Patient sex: F
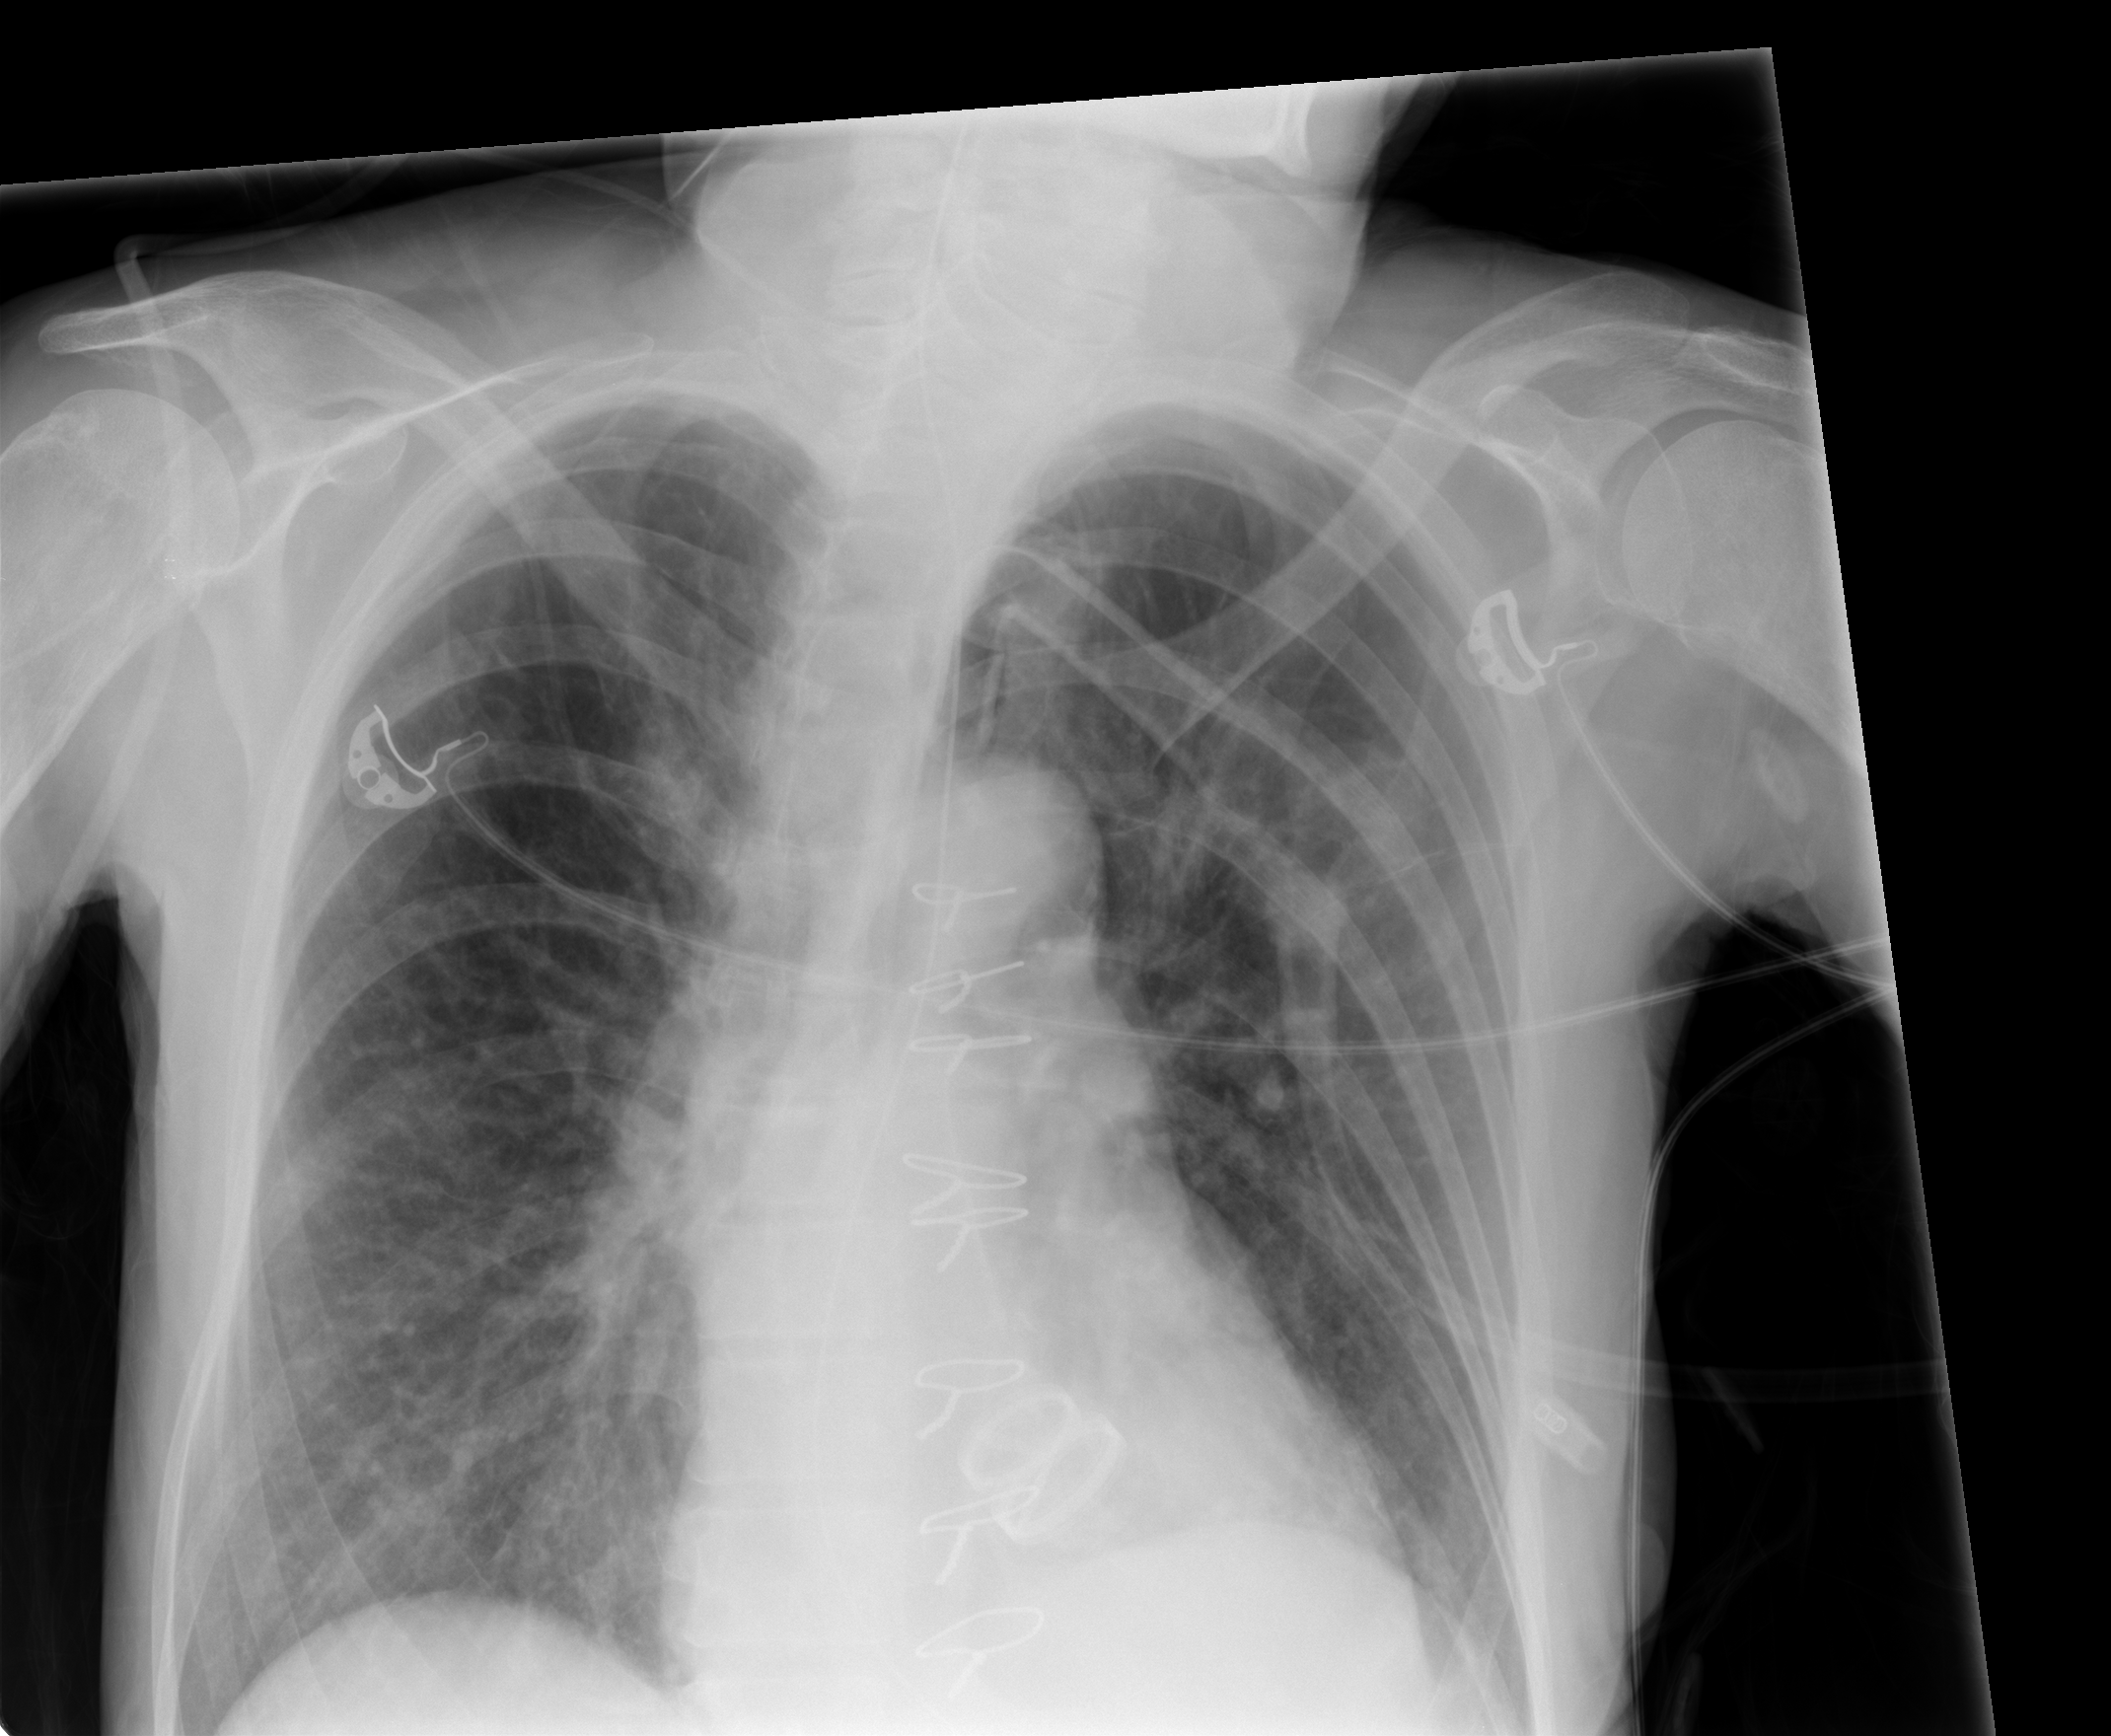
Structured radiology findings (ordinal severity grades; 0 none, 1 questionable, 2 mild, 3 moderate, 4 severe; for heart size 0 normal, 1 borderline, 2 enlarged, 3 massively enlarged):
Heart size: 0
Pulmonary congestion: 1
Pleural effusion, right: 0
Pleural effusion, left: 0
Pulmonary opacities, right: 2
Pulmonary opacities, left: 1
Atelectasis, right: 1
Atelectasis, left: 1